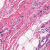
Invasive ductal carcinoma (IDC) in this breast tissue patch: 0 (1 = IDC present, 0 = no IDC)